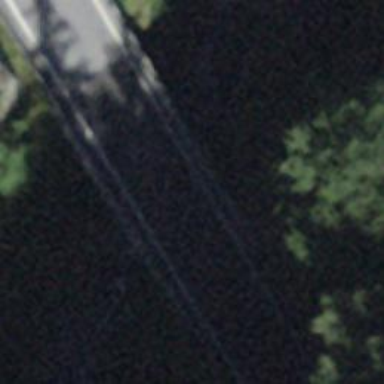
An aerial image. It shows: Tertiary road with asphalt surface.